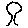
Label: tree